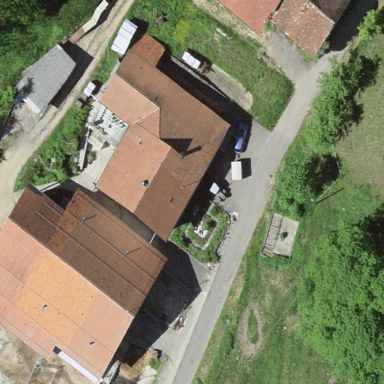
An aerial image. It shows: Farmyard area.